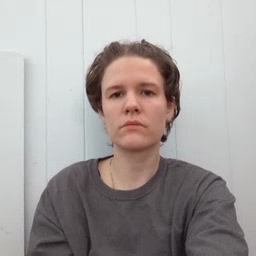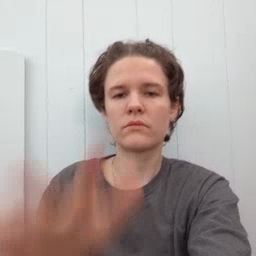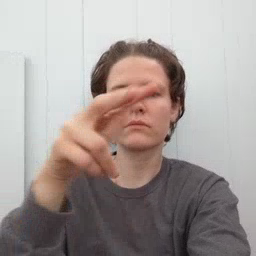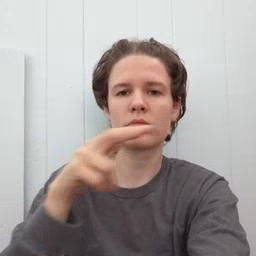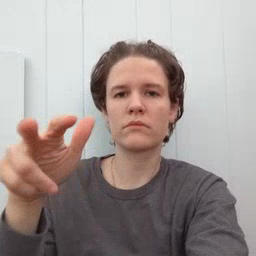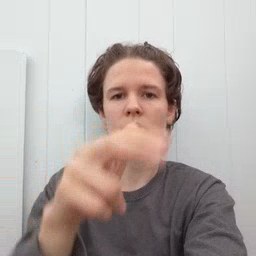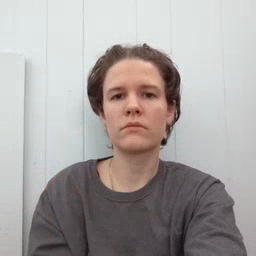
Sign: helicopter